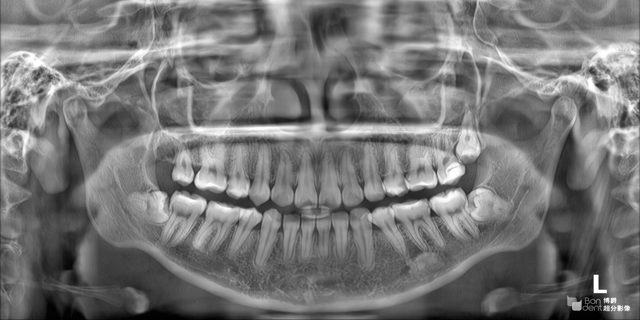
adult